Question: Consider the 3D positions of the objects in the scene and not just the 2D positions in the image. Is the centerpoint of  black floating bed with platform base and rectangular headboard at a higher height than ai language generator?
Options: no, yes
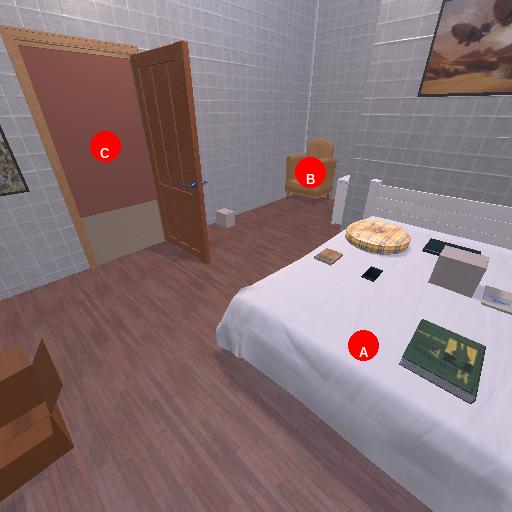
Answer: no